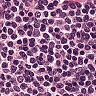
Metastatic tissue present: no